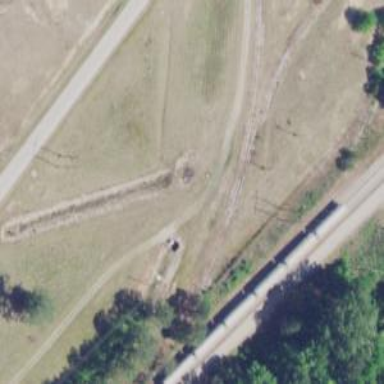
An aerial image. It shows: Railway spur service.